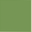
Piece: xx